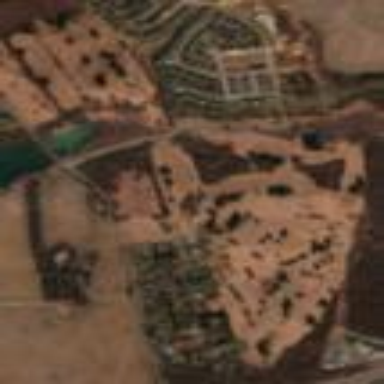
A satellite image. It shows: Golf course.